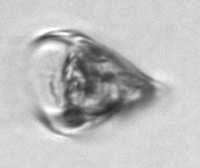
Label: Tintinnina